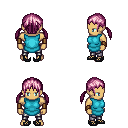
a pixel art fantasy rpg character, male body template, human, tanned skin, teal tunic, metal pants, pink twin-tailed hairstyle, leather bracers, ghillies, four views (front, back, left, right), 2x2 character sprite sheet, small pixel art, hard edges, no anti-aliasing